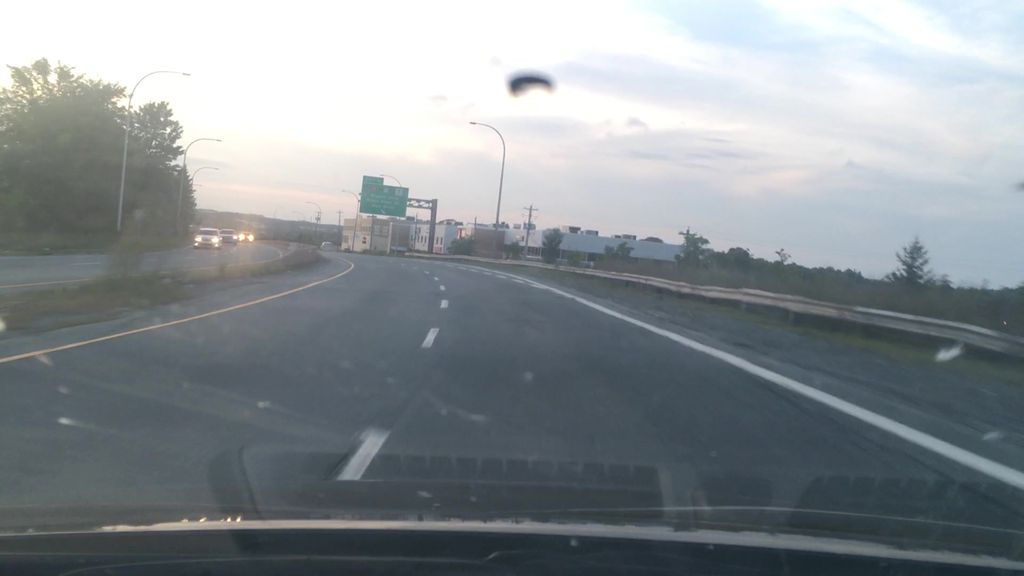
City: halifax